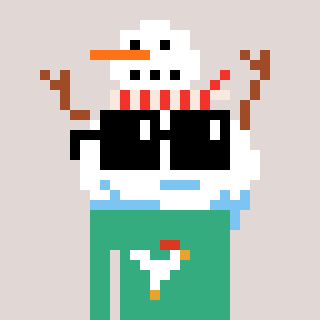
a pixel art character with square black sunglasses, a snowman-shaped head and a teal-colored body on a warm background